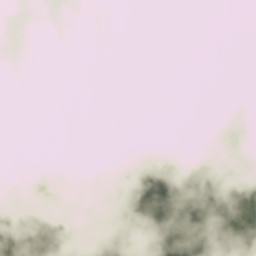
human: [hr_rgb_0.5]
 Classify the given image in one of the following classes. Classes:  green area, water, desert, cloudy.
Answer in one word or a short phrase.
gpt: cloudy